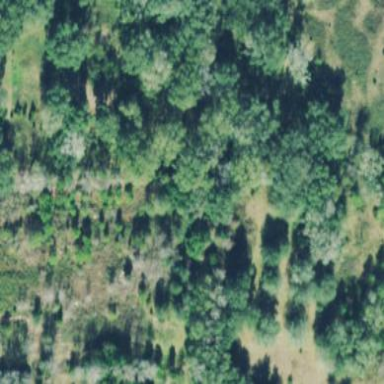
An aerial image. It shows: Mixed leaf woodland.